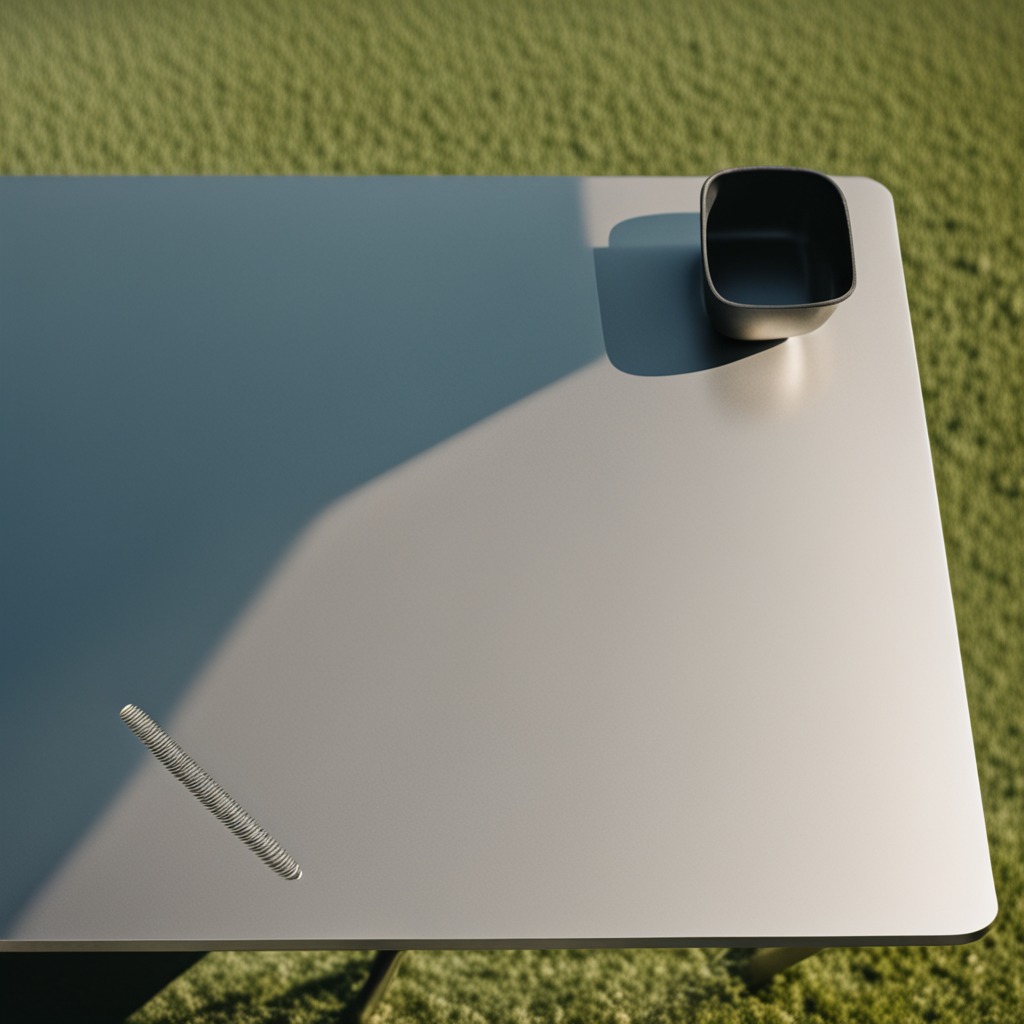
A coiled metal spring is lying on a clean utility table in a temporary outdoor tool station.